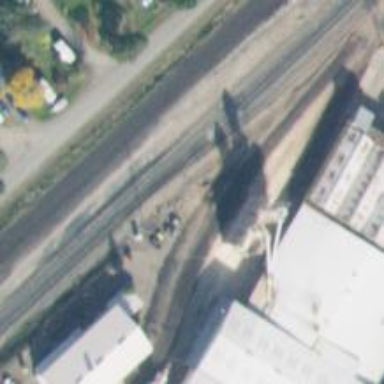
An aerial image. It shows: Railway siding for service.